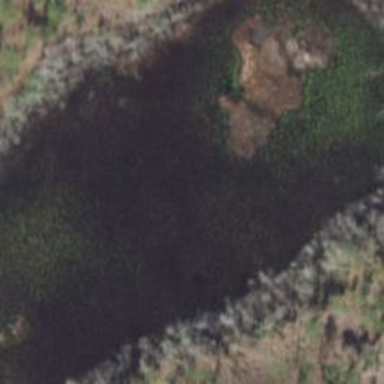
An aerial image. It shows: Marshy wetland area.